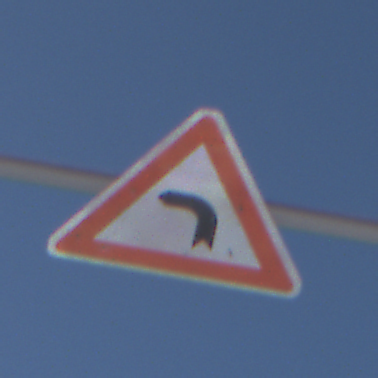
Verkehrszeichen: KurveLinks
Umgebung: Outdoor, Nature
Tageszeit: MorningAfternoon
Wetter: PartlyCloudy
Licht: Natural
Jahreszeit: Winter
Kontrast: HighContrast